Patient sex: M
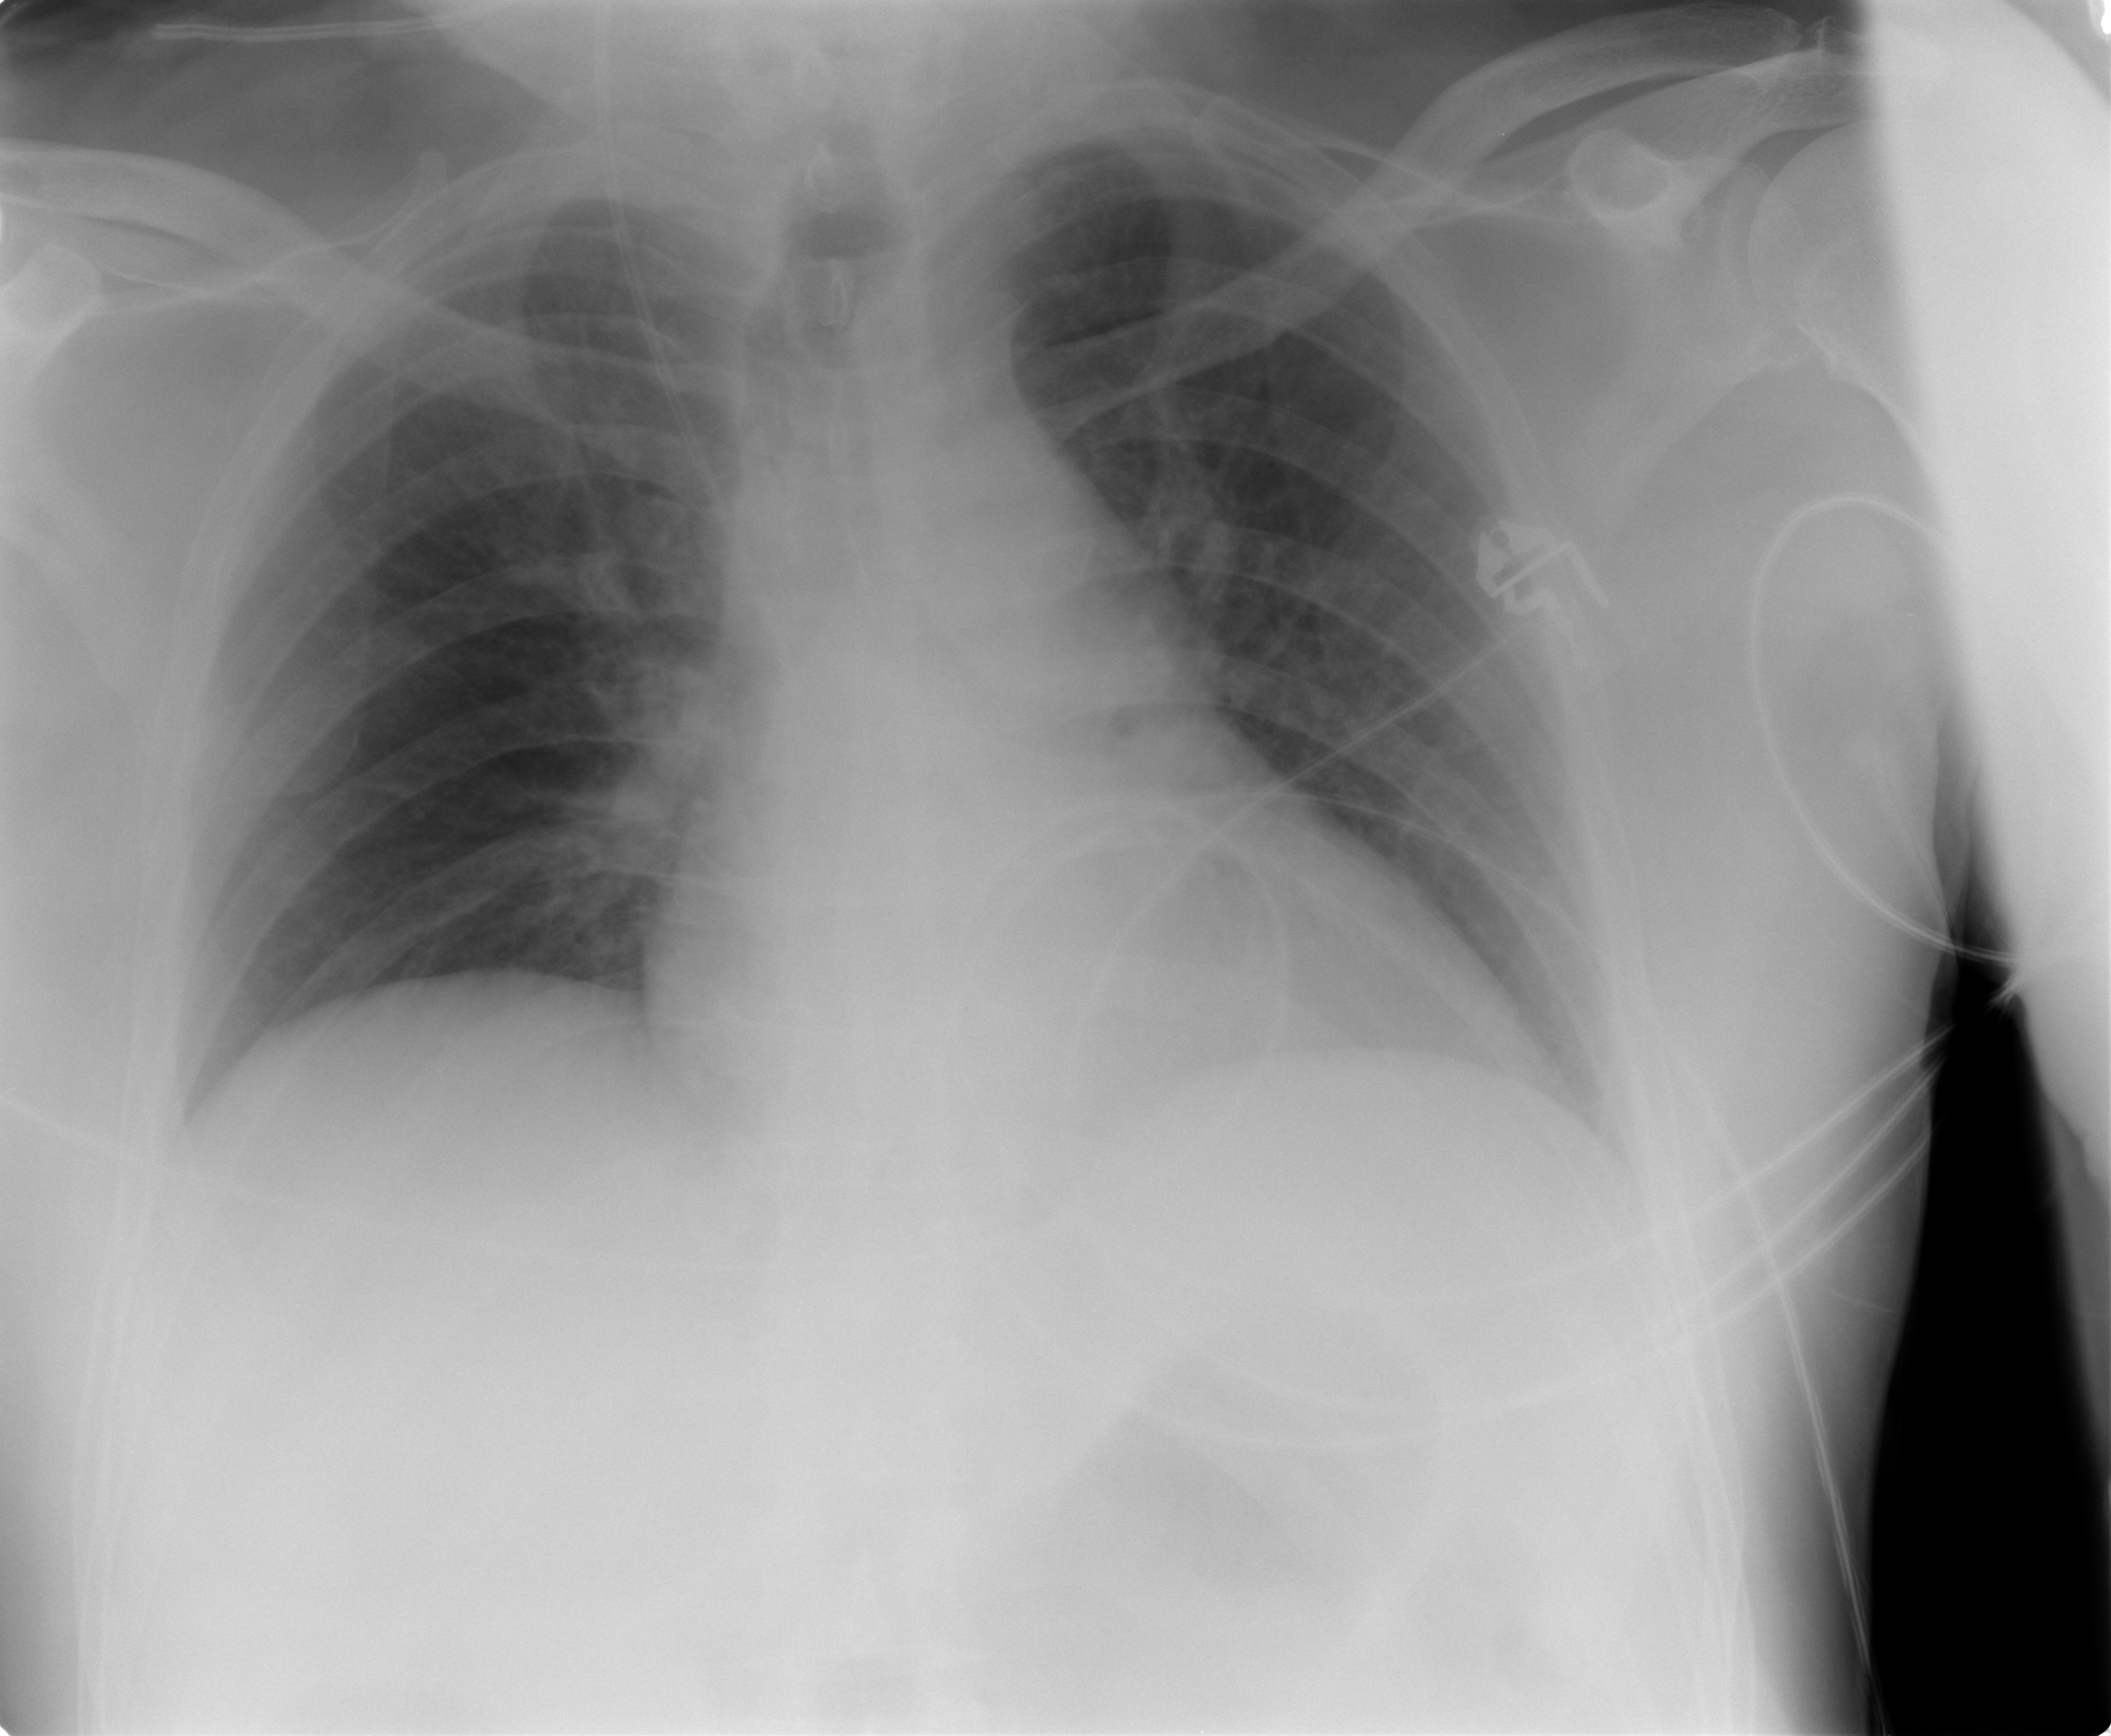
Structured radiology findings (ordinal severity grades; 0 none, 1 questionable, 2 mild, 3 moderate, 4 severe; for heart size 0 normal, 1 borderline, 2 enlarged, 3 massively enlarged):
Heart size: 0
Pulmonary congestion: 1
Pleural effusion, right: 0
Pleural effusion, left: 0
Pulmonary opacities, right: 0
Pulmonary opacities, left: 0
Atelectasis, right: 0
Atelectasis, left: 0